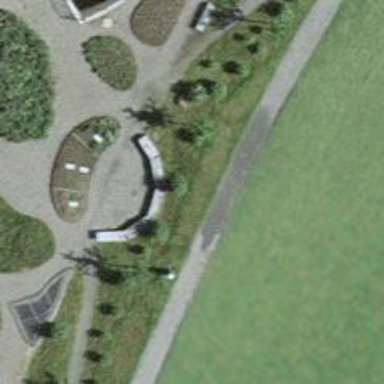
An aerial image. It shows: Bench for seating.